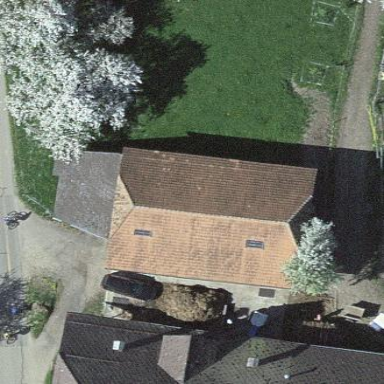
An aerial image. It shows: Rural barn.